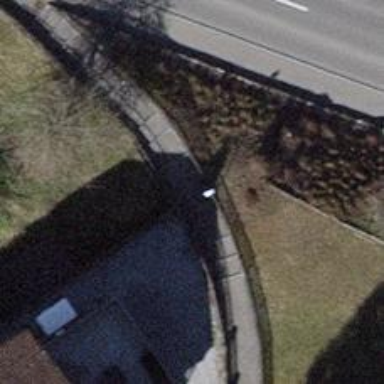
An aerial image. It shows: Steps with asphalt surface.